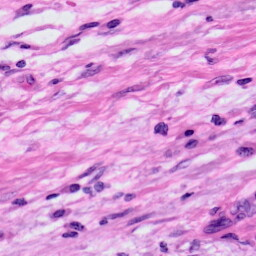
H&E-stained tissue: Skin